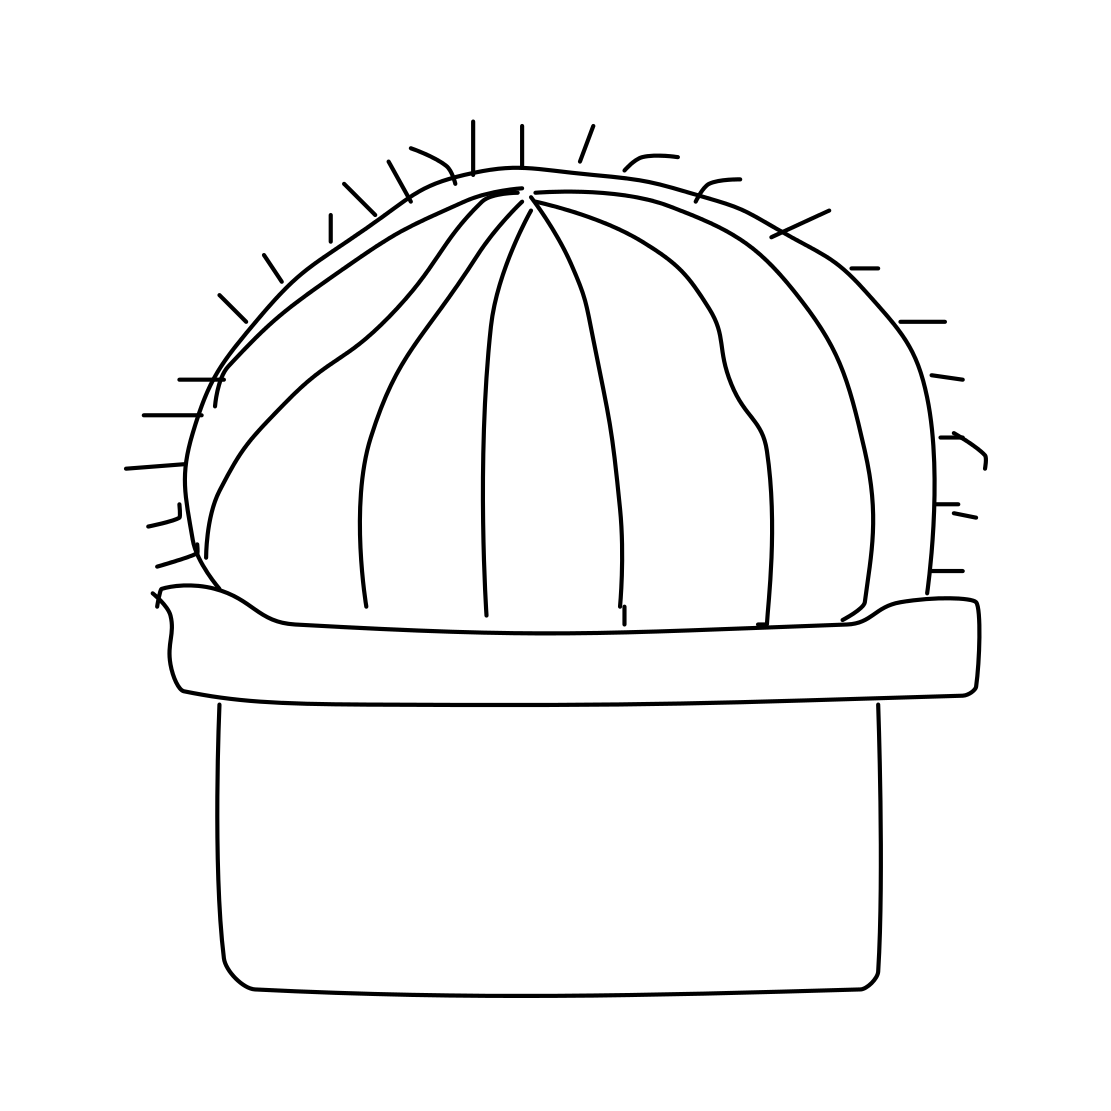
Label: cactus